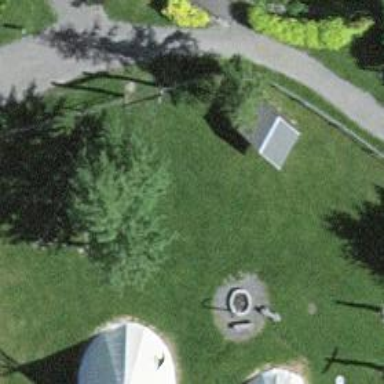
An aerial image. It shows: BBQ amenity.